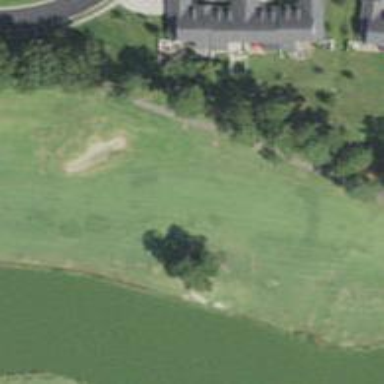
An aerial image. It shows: Golf hole.